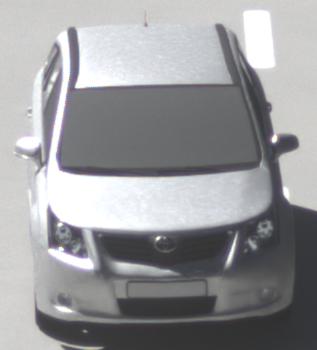
Make: Toyota
Model: Avensis 1.6
Detailed model: Avensis (T27) Notch Back
Model produced from: 2009/01
Model produced until: 2010/08
Doors: 4
Color: white
Road condition: dry road
Daytime: midday
Contrast: high contrast